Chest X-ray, AP view. Patient: 31 years old, sex M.
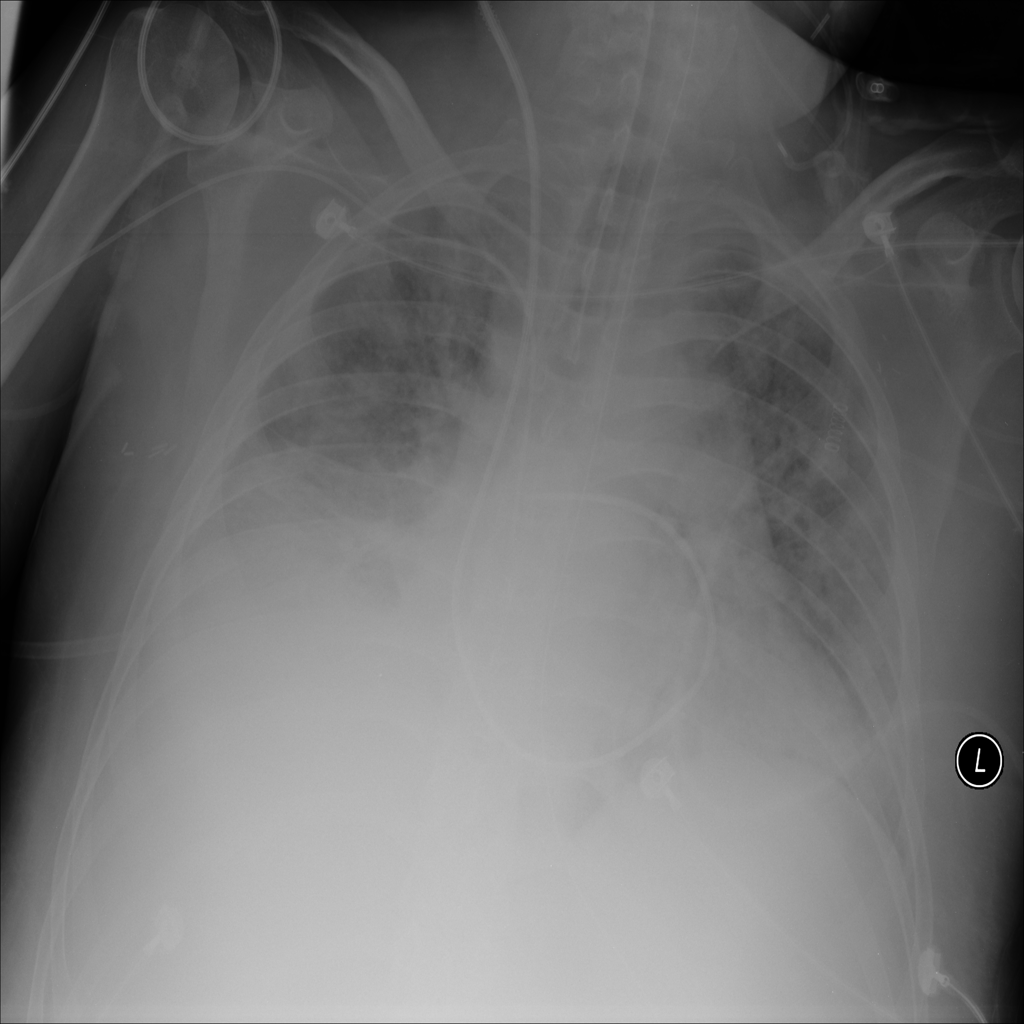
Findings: No Finding